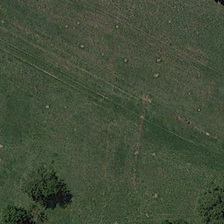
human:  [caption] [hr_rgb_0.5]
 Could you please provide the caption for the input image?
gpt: several green trees are in a piece of green meadow .

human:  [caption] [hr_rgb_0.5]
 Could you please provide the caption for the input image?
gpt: several green trees are in a piece of green meadow .

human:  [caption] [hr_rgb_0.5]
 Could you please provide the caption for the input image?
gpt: several green trees are in a piece of green meadow .

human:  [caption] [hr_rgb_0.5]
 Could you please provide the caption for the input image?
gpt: several green trees are in a piece of green meadow .

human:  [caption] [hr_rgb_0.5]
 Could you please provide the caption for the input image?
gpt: several green trees are in a piece of green meadow .